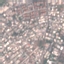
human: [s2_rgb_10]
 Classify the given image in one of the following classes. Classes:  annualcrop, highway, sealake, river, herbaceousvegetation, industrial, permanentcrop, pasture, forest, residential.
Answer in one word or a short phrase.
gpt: Residential